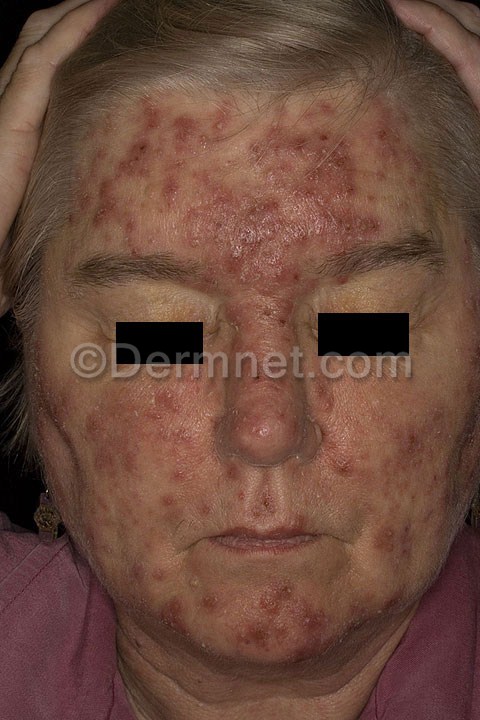
Disease: Acne and Rosacea Photos